Question: I am working on a project where data points are visualized in the scatterplot using d3. Since it is a web application, the region is limited and a lot of points overlap. In total there are 20k points and I allow users zooming in with a brush (and its extent) on regions, but even when zoomed in there is still a huge overlap of points. An example of such a situation:

What are good approaches to still visualize underlying points, to enhance the view or perception of the points? I was thinking about maybe using transparency, but I do not know if that would do it.
It might be worthy to note that all points represent genes, so clustering them may not be very logical in terms of representation.
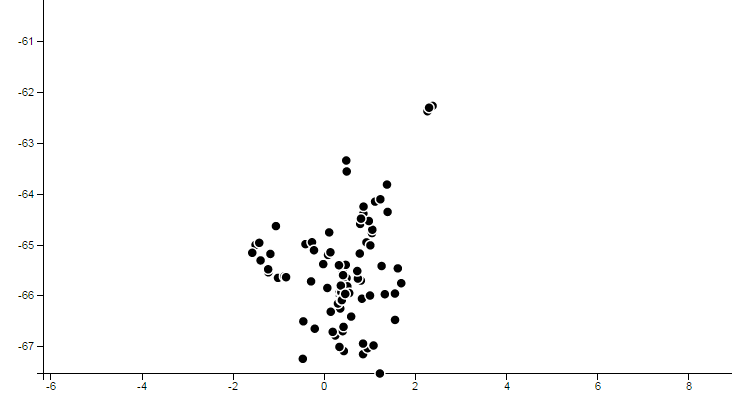
Answer: I would suggest trying d3's <URL>. It allows you to zoom and distort the scale with the mouse letting you zoom in on areas.
You can see an example of it used with a scatter/bubble chart lower on the page here: <URL>

In addition, if you have overlap I would increase opacity, so you can see which points have lots of overlap vs. points that don't.
Here's an example graph with very clustered points that I created using both fisheye and opacity: <URL>
It also allows you to hover over individual points to see a tooltip containing more details about them.